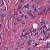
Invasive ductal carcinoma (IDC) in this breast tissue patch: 1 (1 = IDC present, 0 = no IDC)